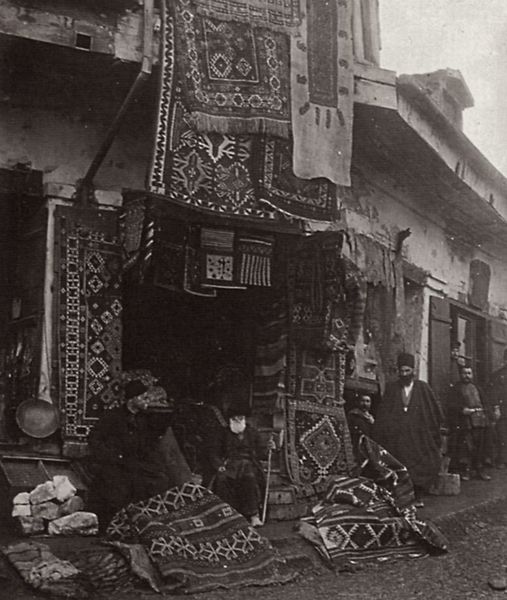
Titel: Teppichladen im Maidan, einem Stadtbezirk in Tiflis
Künstler: Dmitrij Ivanovic Ermakov
Schlagwörter: dunkel, himmel, mann, schatten, umhang, weiß, menschen, sitzen, stadt, fenster, grau, hut, licht, männer, schaufenster, schwarz, strasse, stuhl, tür, dach, gebäude, haus, weg, haube, muster, teppich, alt, bart, kappe, schale, stehen, stein, steine, häuser, mantel, sitzend, händler, fensterläden, handel, stock, topf, gasse, geschäft, passanten, pflaster, gehstock, stab, nebel, monochrom, winter, laden, läden, markt, ornamente, sitzt, flügeltür, teppiche, foto, fotografie, photographie, eingang, auslage, verkauf, verkäufer, gehsteig, orient, asphalt, schwarzweiß, mäntel, photo, hängend, kunden, aufgehängt, orientteppich, erinnerung, turban, osmanisch, perser, ausgestellt, marokko, ware, photografie, pfanne, schwrzweiß, decken, handeln, basar, bazar, fez, kaftan, iran, aba, araisch, fotograprie, orientteppiche, teppichhändler